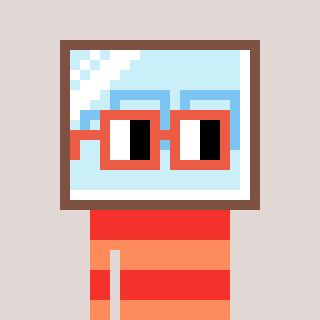
a pixel art character with square orange glasses, a mirror-shaped head and a peachy-colored body on a warm background